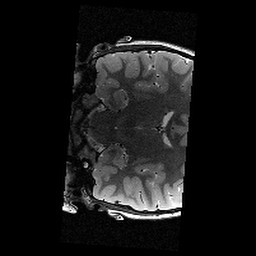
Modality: T2w
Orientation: coronal
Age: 9
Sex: female
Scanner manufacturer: siemens
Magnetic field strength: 3 T
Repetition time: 9.23 s
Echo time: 0.067 s